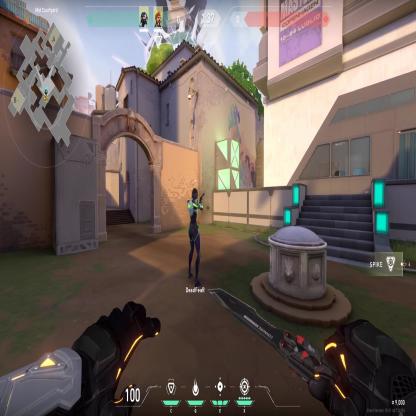
Label: teammate